Question: I know there are other answered questions like this but they are either outdated or dont explain how to get to the menu to enter things in. I am a novice Excel user and need a little help in getting cells in a column to be formatted based on the value of the cell above, in the same column. For example:
B3 - 10
B4 - 11 (Higher value than B3 so should turn green)
B5 - 9 (Lower value than B4 so should turn red)
B6 - 10 (Higher value than B5 so should turn green
...and so on.
[
Here is an example. I want to monitor that the amount of apples I buy keeps going up(turn green) but if I get less then than I previously had it should format the cell red.
Any assistance is highly appreciated.
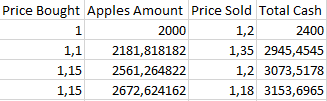
Answer: Formulas:
'=F2<F1' - Red
'=F2>F1' - Green
'=F2=F1' - Yellow
---
Start with your list:
<URL>
Select Cell F2 and go to conditional formatting.
Select "New Rule" and write the formula '=F2<F1'.
Select "Format..." to decide background color.
<URL>
Now we do it for the other condition, '=F2>F1':
<URL>
Now we do it for the other condition, '=F2=F1':
<URL>
Then you choose "Format Painter" and mark all cells down (. 'F2'). So in example I select 'F2' to 'F14':
<URL>
Result should be like this:
<URL>
and your conditional formatting rules manager will look like this:
<URL>
---
Trick:
If you want to ignore the first row (i.e. row 2) you can change in the conditional formatting manager to apply for range 'F3' in and downward
<URL>
and result will be:
<URL>